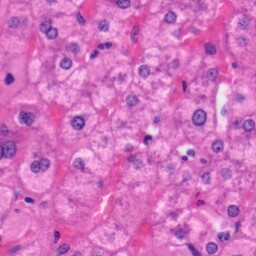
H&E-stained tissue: Liver